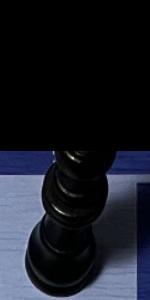
Label: King_Black